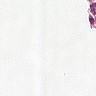
Metastatic tissue present: no